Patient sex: M
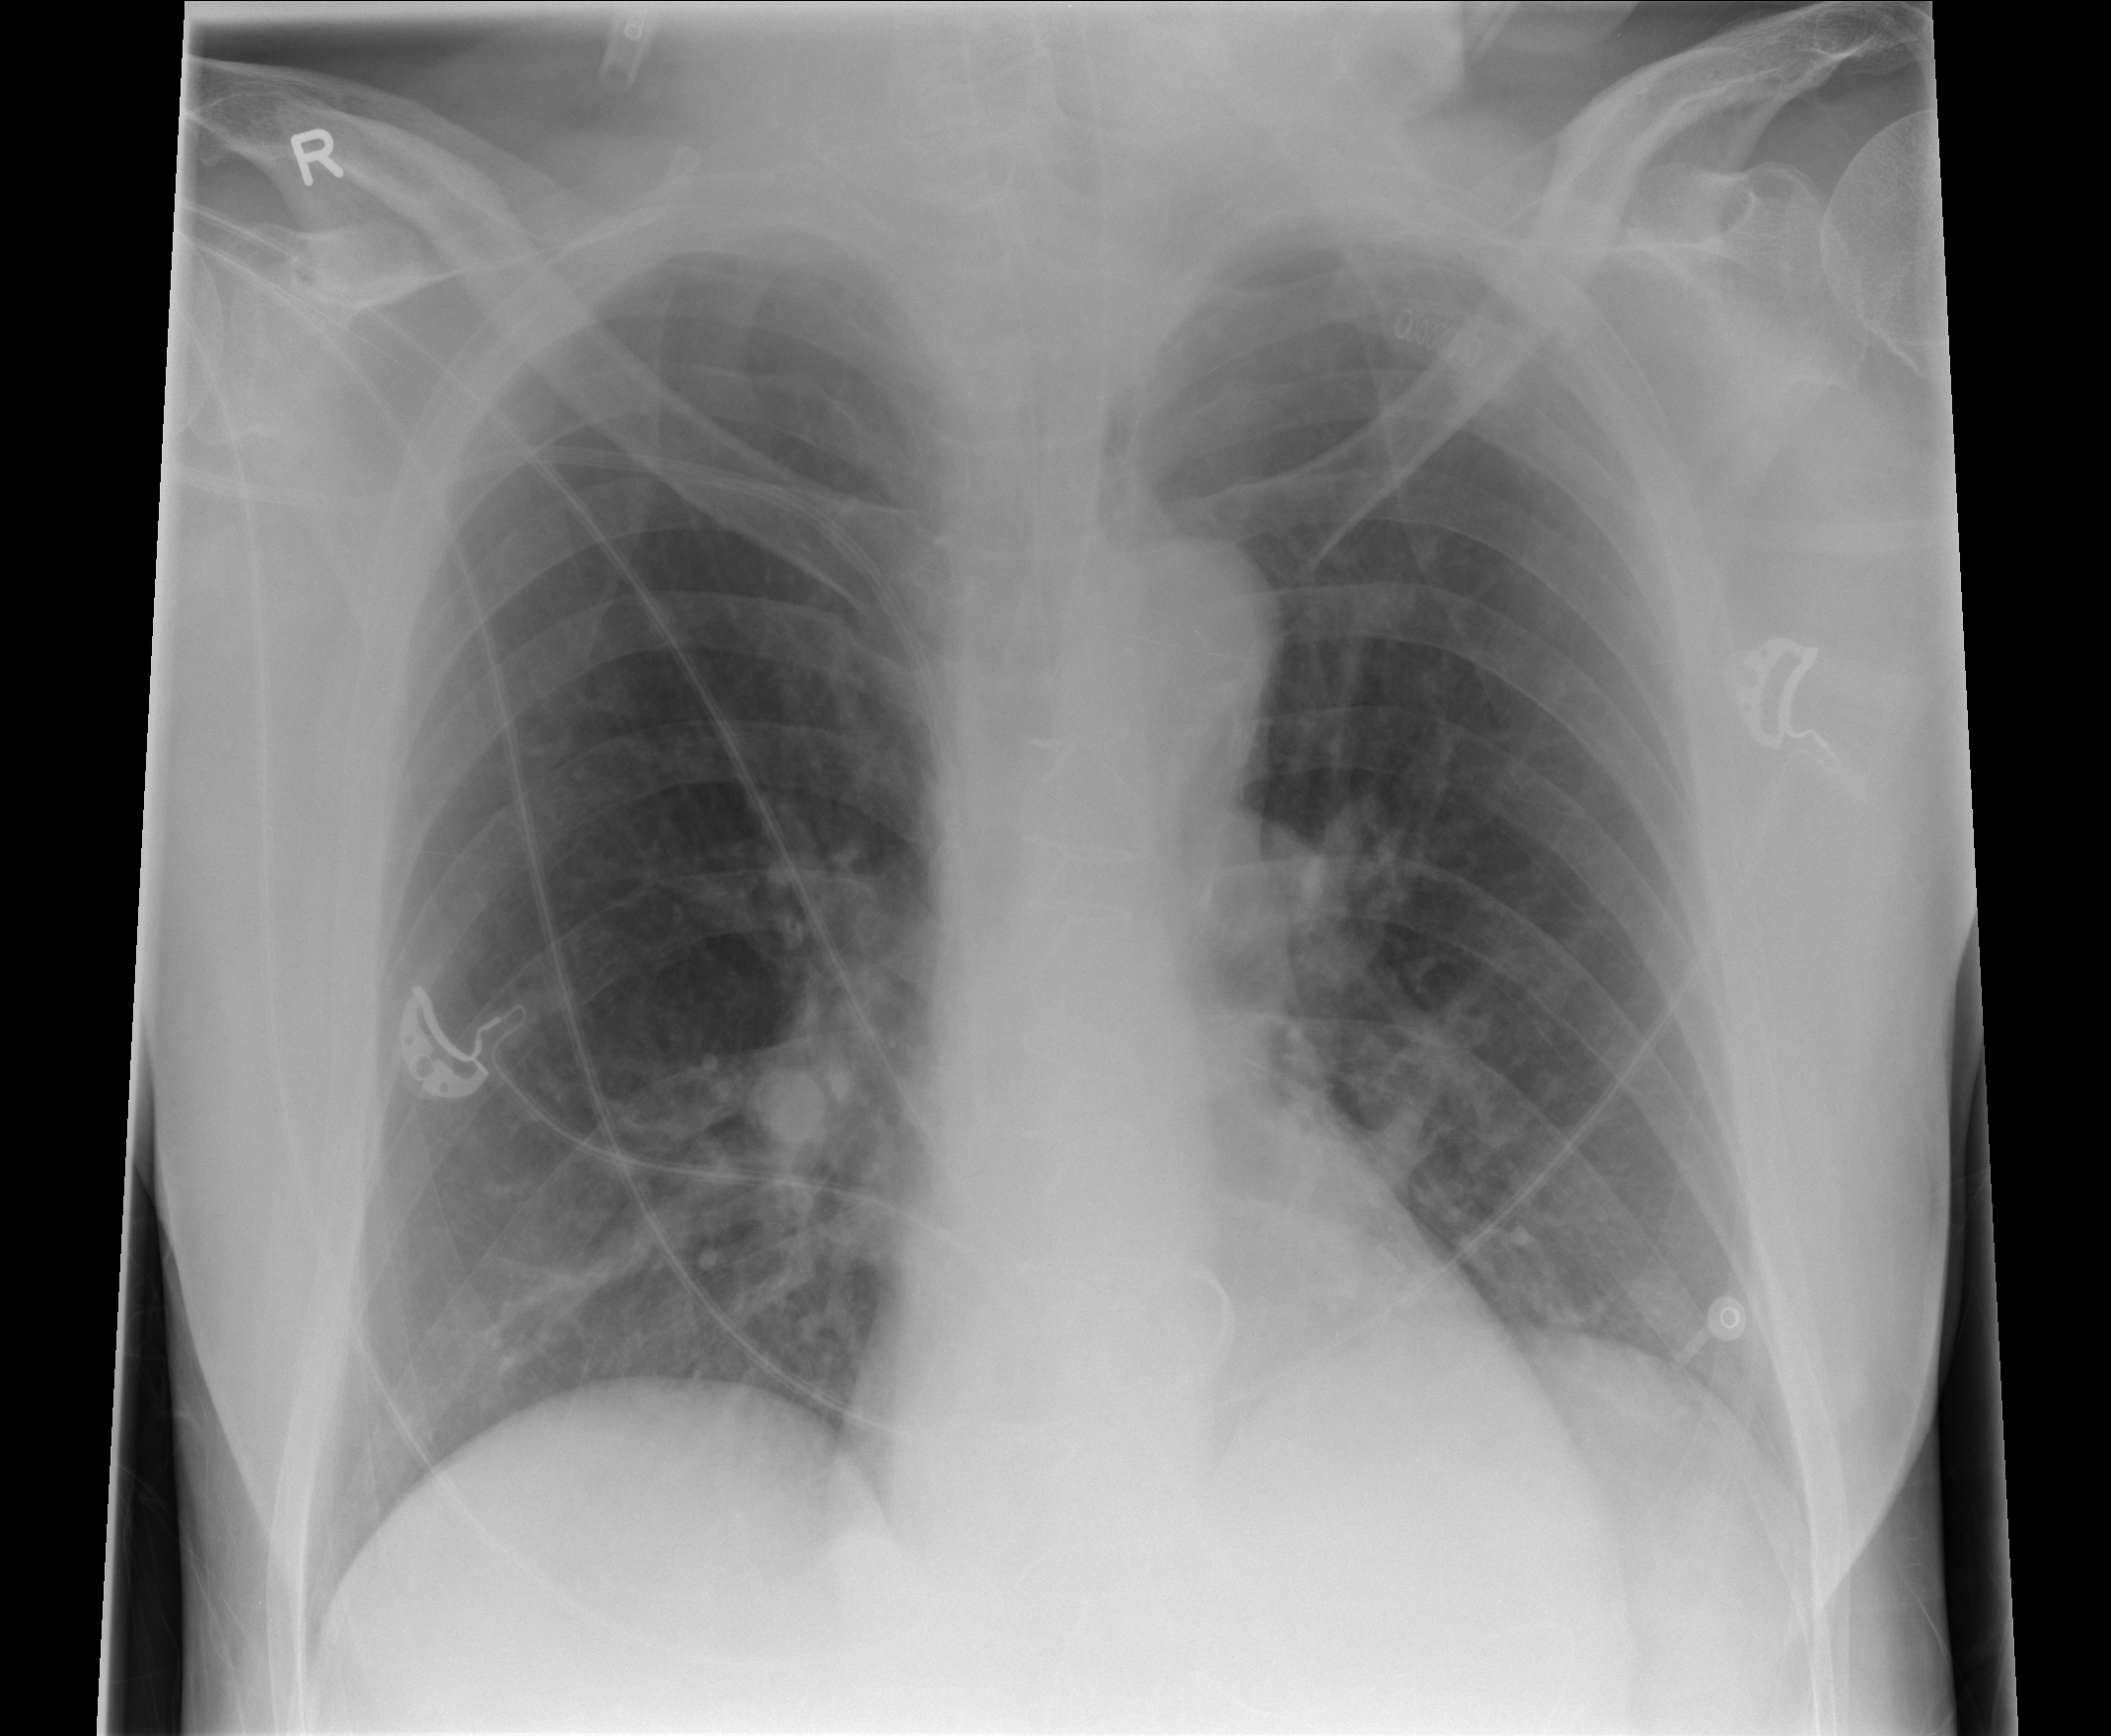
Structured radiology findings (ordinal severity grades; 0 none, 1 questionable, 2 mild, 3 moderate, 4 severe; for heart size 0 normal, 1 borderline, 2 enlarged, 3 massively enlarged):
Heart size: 1
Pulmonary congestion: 2
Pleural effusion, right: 0
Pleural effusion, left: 0
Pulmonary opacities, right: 0
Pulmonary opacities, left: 0
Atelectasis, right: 1
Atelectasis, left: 1